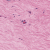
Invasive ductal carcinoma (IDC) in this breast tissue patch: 0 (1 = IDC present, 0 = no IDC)